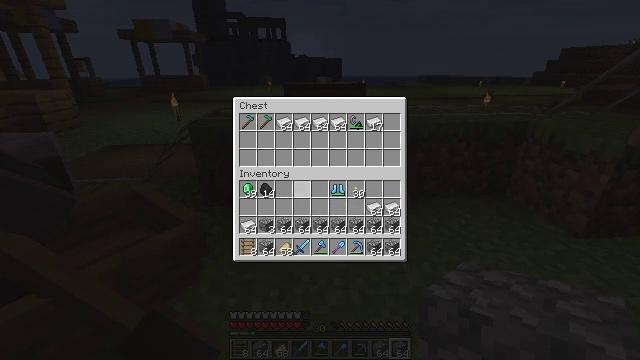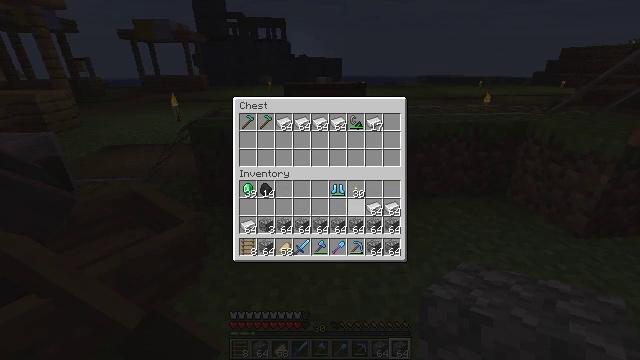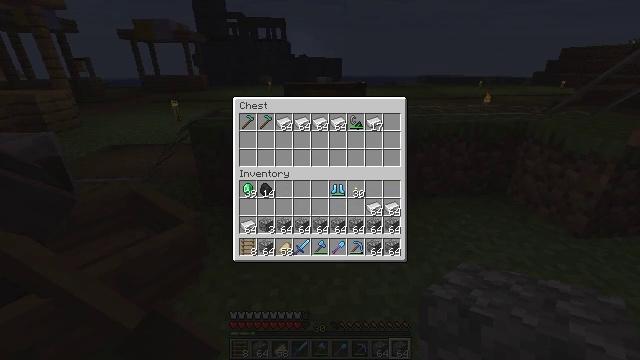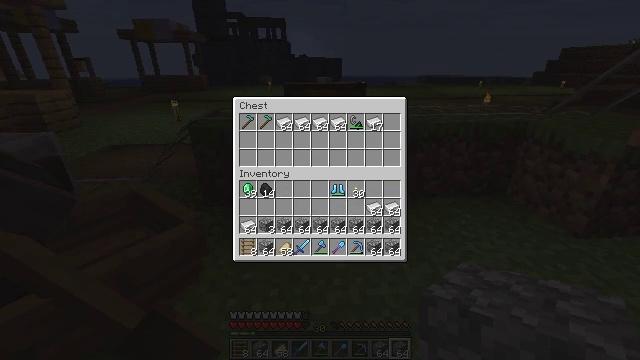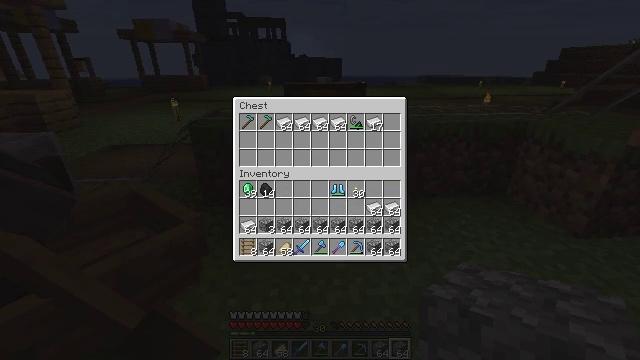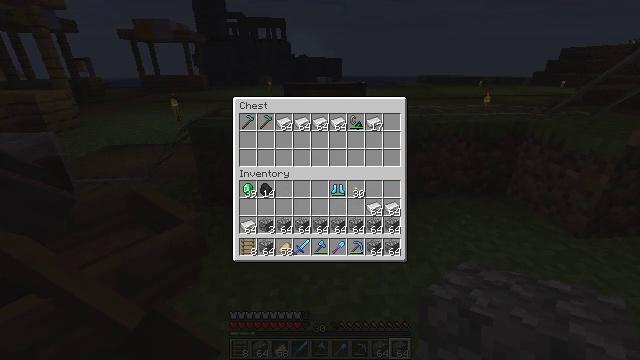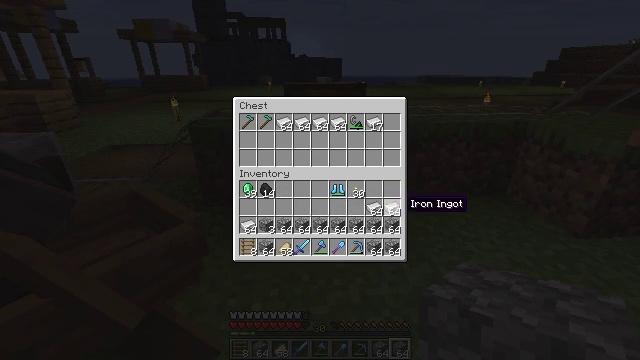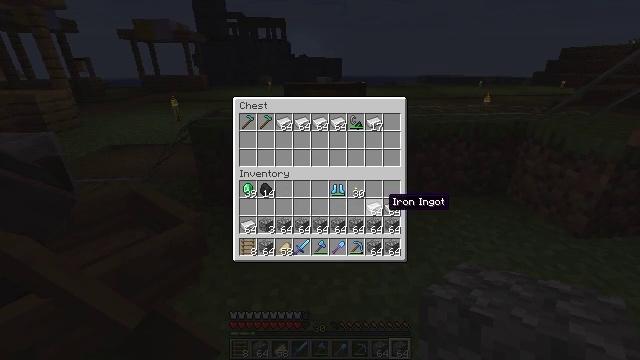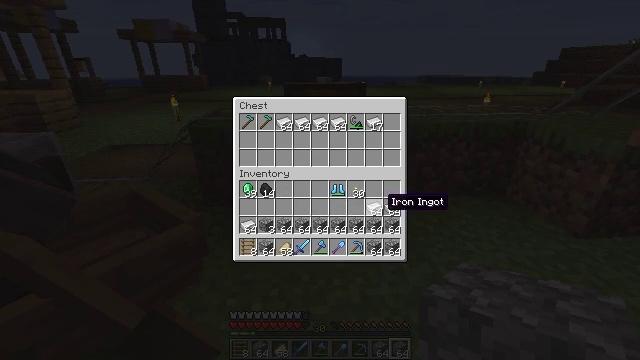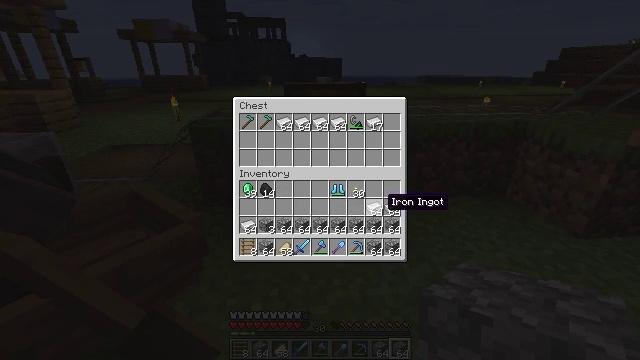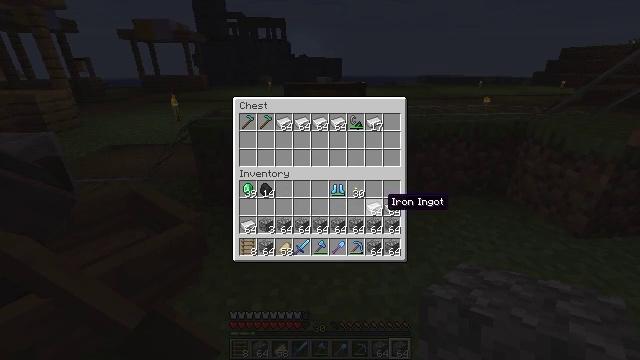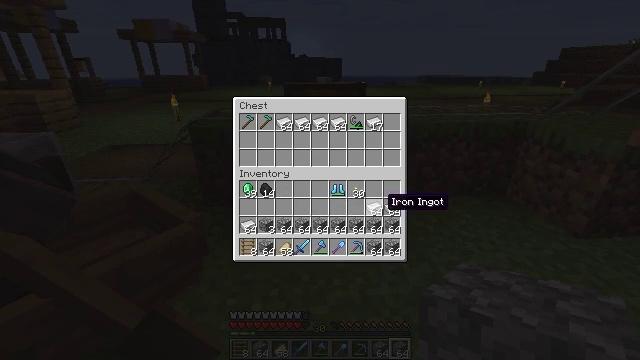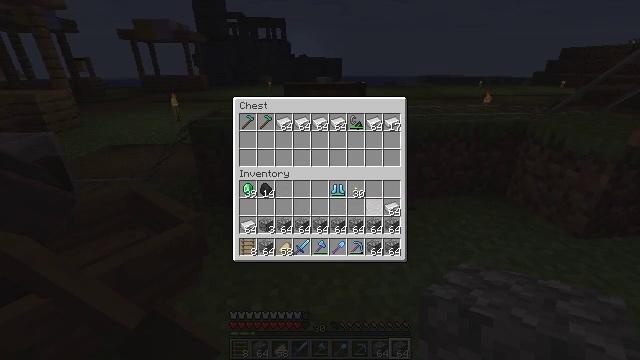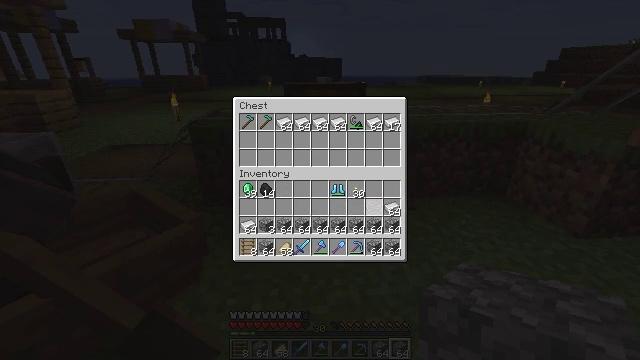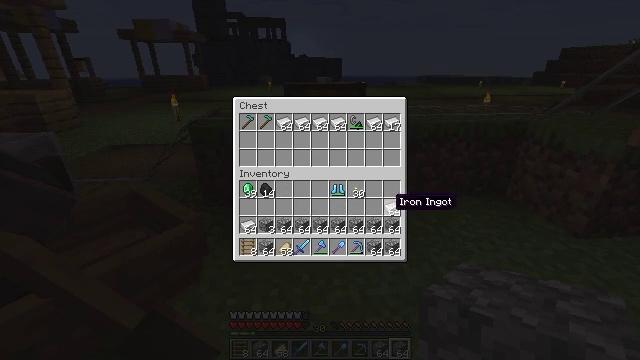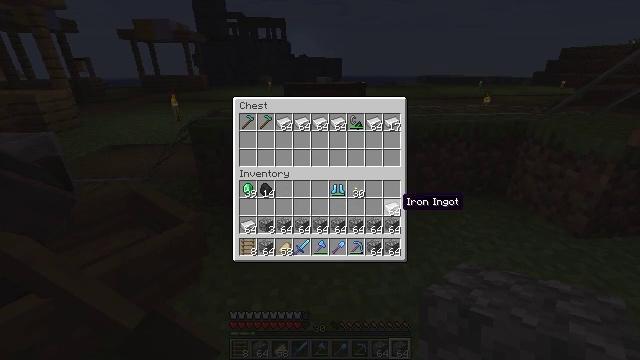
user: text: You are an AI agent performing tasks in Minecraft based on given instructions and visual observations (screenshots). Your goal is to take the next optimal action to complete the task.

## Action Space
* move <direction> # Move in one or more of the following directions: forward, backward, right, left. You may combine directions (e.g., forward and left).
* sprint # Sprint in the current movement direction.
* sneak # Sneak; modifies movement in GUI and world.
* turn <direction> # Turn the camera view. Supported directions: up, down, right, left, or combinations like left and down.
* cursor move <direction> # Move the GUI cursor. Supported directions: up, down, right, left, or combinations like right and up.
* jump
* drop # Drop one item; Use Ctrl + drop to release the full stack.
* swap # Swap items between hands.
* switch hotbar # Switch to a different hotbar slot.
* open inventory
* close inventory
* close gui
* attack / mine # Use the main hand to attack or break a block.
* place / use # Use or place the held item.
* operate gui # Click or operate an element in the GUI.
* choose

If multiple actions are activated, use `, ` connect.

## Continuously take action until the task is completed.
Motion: motion action
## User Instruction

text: Obtain a diamond hoe by crafting it with specific materials.
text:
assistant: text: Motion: sneak, cursor move right and down
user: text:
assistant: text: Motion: sneak, cursor move right and down
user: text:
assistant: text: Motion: sneak
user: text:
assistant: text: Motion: sneak
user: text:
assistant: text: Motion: sneak
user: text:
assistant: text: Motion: sneak, cursor move left
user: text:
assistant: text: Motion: sneak, cursor move left
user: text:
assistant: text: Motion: sneak
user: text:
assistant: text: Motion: sneak
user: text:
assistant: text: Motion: sneak
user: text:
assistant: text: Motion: sneak
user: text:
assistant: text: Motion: sneak, operate gui
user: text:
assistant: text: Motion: sneak, operate gui
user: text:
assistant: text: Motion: sneak, cursor move right, operate gui
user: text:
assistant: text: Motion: sneak
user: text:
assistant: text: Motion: sneak
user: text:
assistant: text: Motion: sneak, operate gui
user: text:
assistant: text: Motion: sneak, operate gui
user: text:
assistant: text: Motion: sneak, operate gui
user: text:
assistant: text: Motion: sneak, cursor move left
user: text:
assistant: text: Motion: sneak, cursor move left
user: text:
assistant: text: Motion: sneak, cursor move left
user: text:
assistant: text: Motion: sneak, cursor move left
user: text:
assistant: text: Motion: sneak
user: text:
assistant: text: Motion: sneak
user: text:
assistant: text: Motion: sneak
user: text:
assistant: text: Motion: sneak, cursor move left
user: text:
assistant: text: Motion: sneak, cursor move left
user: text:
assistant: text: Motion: sneak
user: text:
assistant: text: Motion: sneak